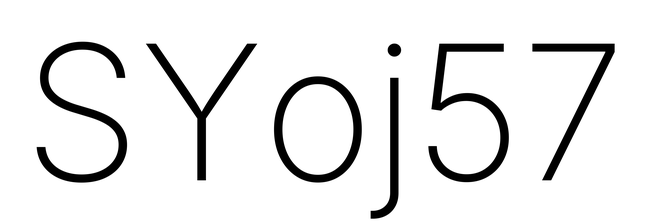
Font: Inter_ExtraLight